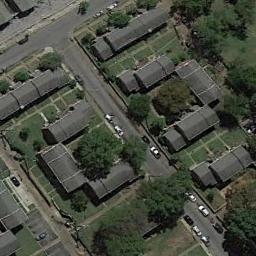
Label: medium_residential